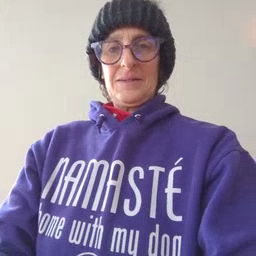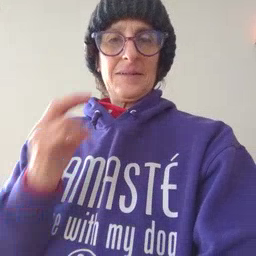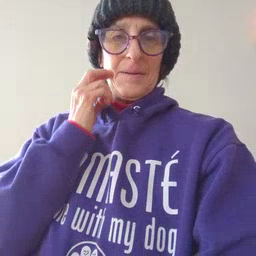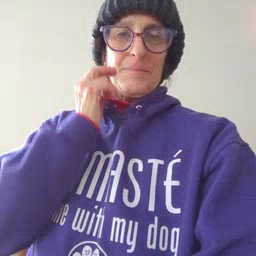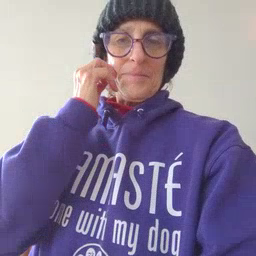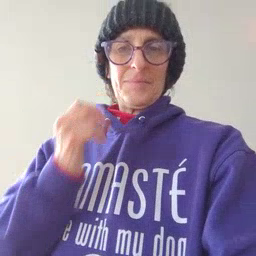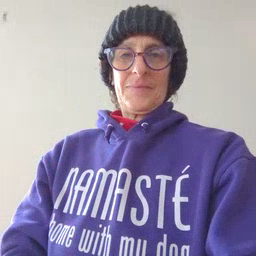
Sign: gum